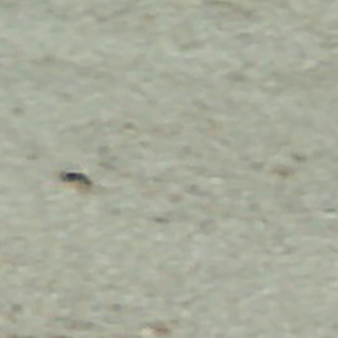
Label: other